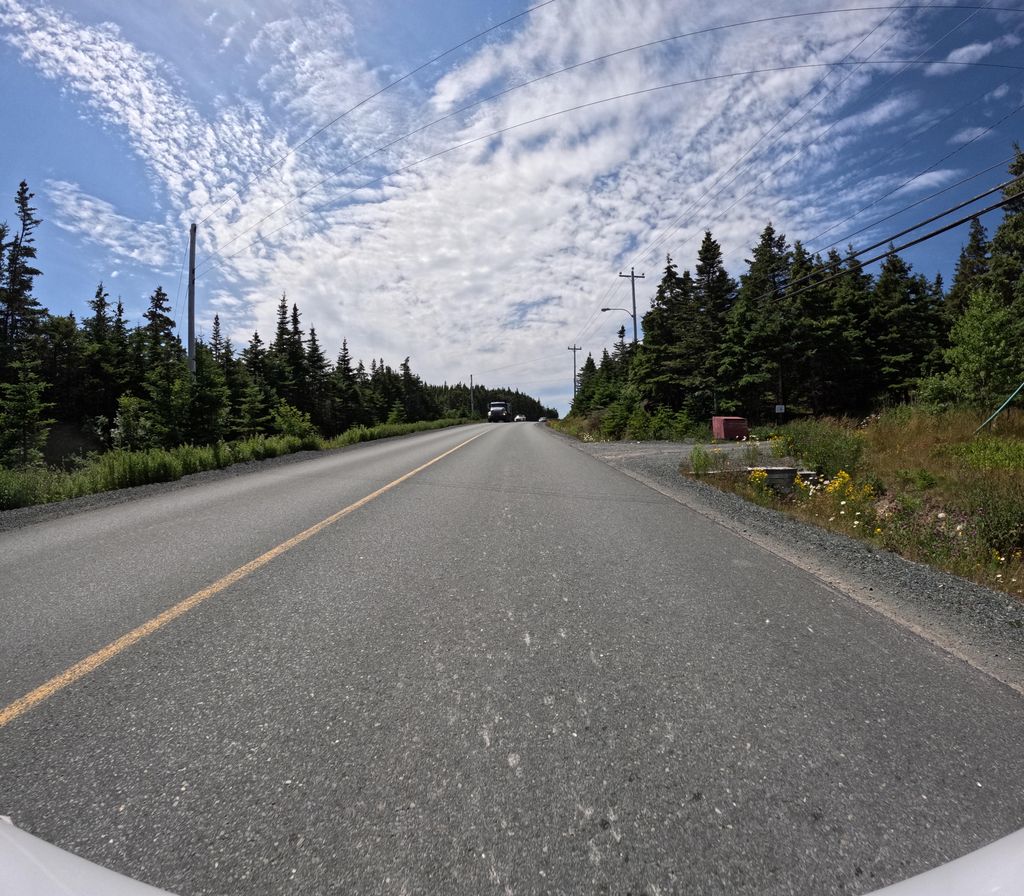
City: st_johns